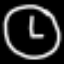
Label: clock